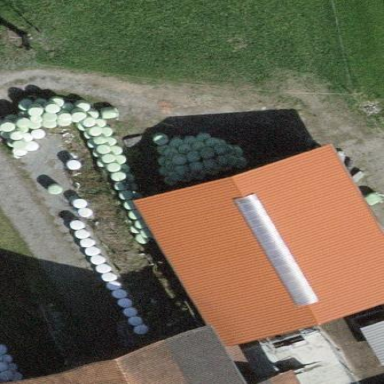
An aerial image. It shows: Farm auxiliary building.